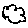
Label: cloud